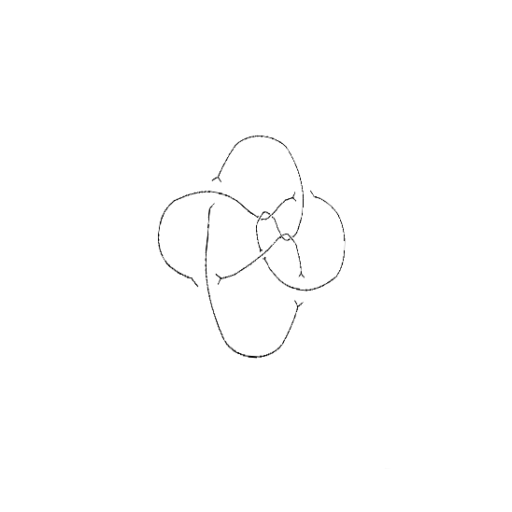
Crossing number: 9